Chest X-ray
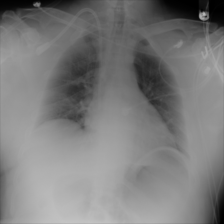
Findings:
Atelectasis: negative
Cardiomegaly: negative
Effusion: negative
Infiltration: negative
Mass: negative
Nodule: negative
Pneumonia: negative
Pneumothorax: negative
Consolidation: negative
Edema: negative
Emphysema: negative
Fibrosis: negative
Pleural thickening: negative
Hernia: negative